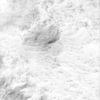
Label: not_dusty